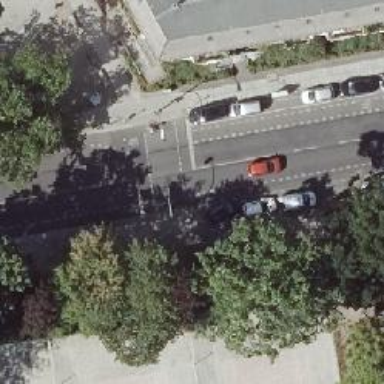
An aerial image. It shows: Road crossing with traffic signals.